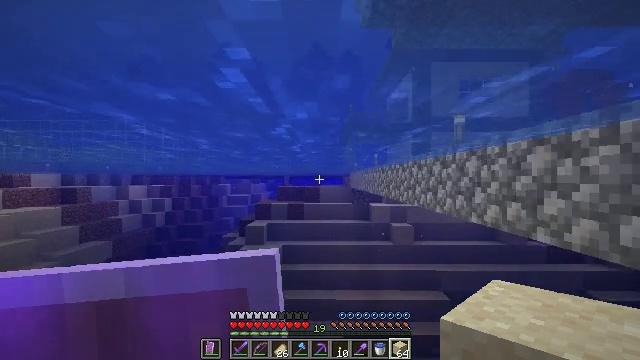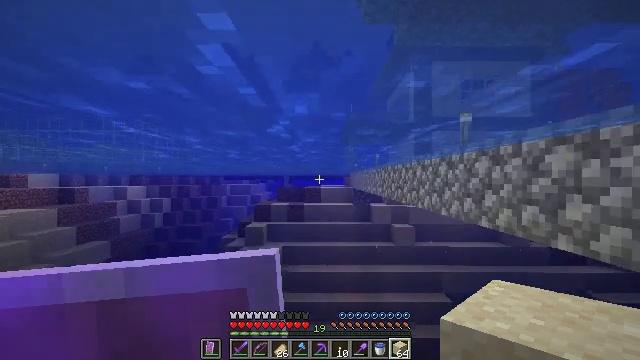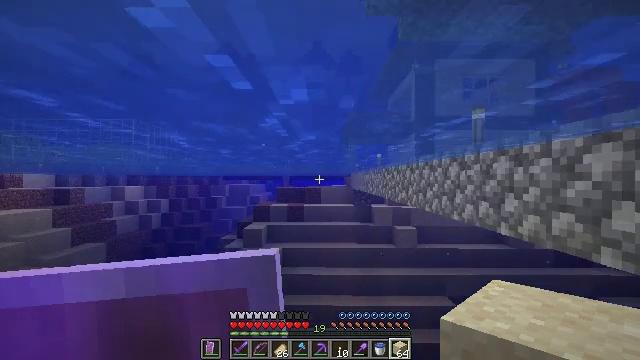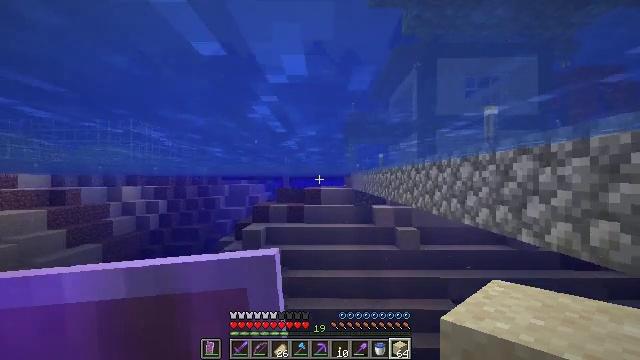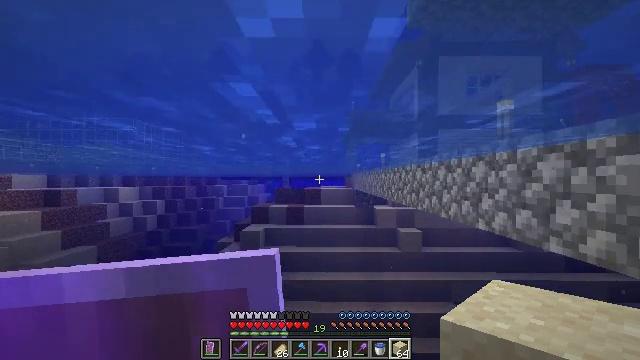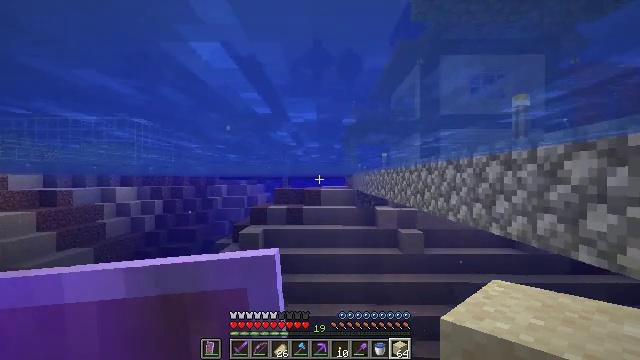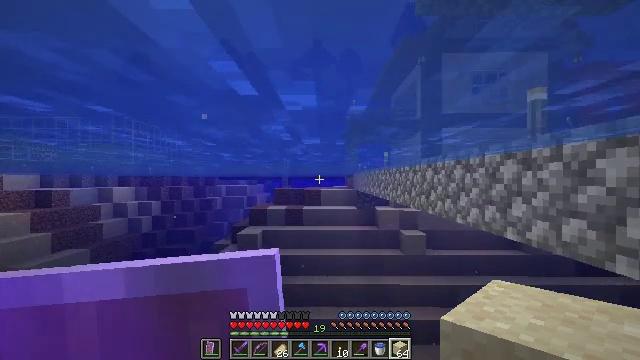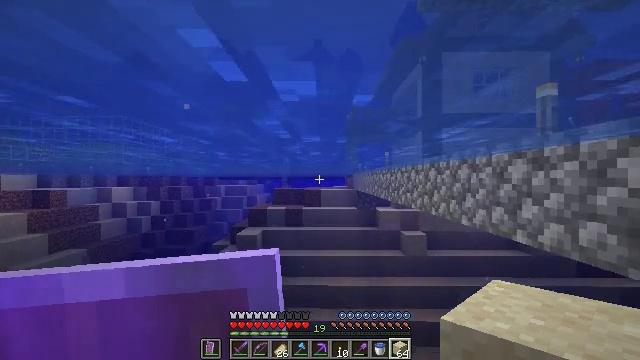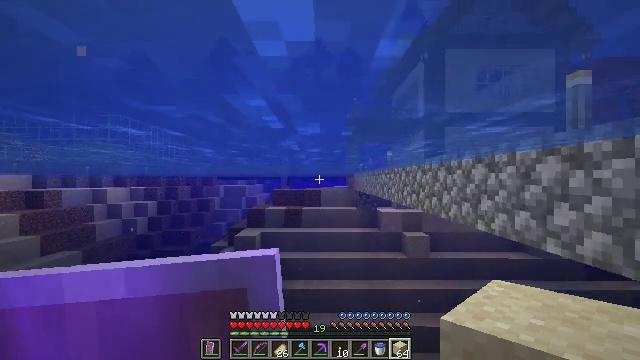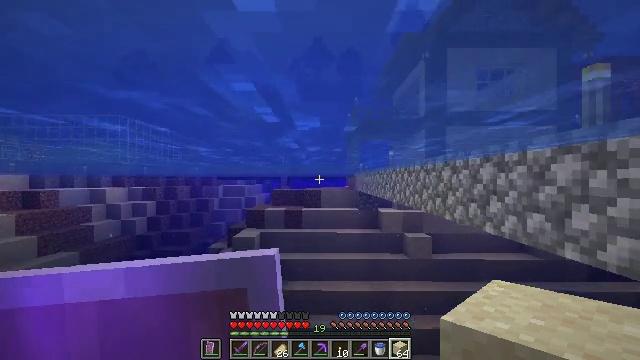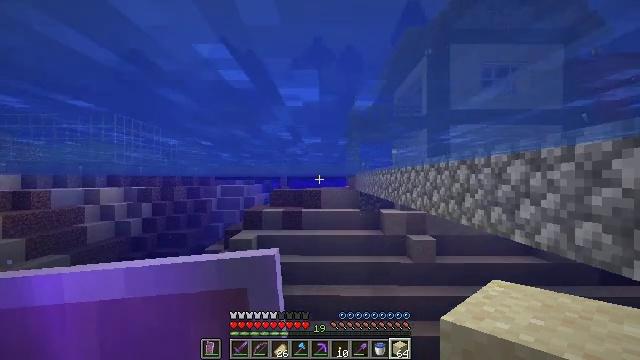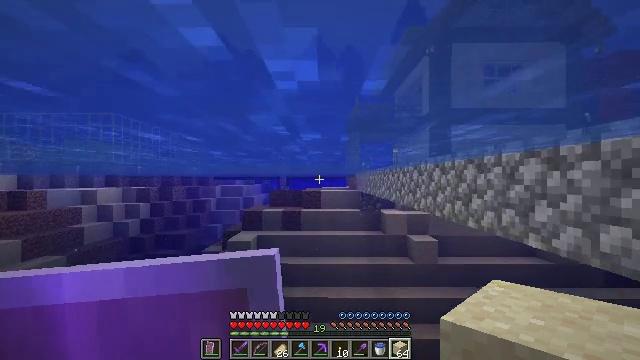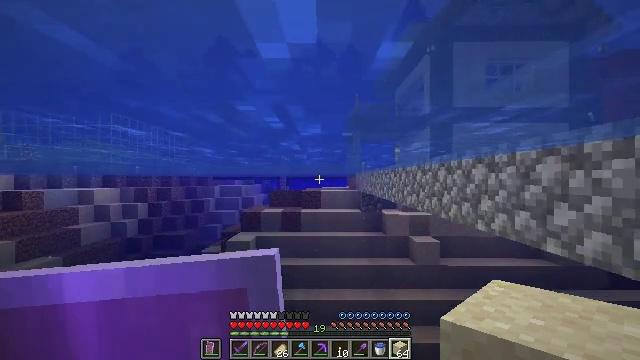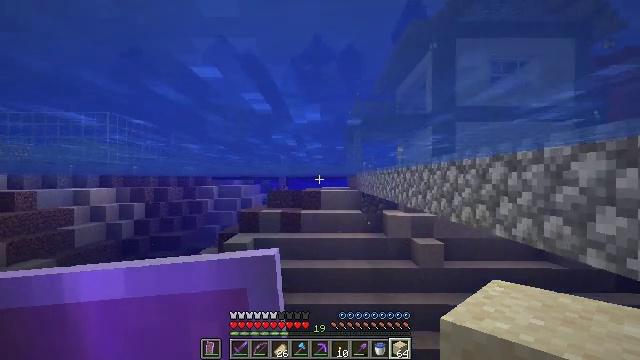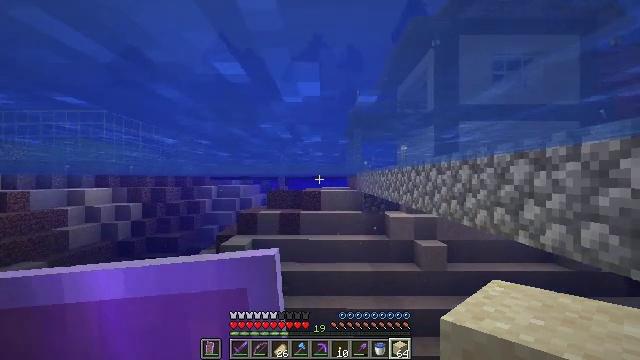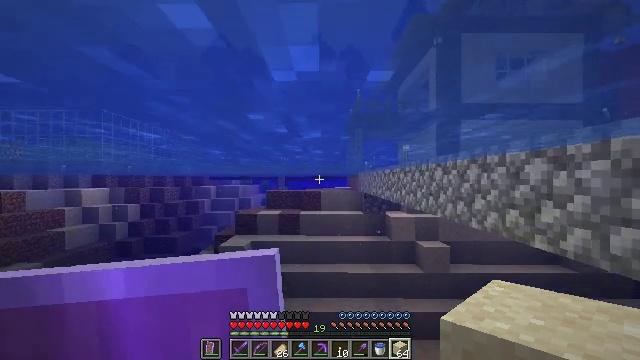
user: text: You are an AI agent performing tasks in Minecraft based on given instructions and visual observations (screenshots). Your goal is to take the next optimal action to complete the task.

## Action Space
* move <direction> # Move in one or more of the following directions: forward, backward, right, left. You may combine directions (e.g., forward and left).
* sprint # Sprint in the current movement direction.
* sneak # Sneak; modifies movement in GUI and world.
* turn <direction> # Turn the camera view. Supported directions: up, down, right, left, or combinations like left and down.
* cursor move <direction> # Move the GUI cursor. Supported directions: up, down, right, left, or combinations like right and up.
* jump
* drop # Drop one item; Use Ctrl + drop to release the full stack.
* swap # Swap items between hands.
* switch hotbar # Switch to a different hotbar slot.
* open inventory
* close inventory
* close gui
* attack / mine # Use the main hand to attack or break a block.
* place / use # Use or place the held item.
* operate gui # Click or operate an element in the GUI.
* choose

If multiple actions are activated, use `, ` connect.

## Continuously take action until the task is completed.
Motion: motion action
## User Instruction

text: Create TNT using the crafting table.
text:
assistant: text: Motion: move forward, sprint
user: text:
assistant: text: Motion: move forward, sprint
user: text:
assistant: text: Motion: move forward, sprint
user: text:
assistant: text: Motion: move forward, sprint
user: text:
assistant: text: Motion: move forward, sprint
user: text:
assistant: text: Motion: move forward, sprint
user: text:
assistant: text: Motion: move forward, sprint
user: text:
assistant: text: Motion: move forward, sprint
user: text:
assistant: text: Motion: move forward, sprint
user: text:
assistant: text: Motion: move forward, sprint
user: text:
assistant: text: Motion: move forward, sprint
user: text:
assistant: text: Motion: move forward, sprint
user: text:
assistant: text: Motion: move forward, sprint
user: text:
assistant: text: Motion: move forward, sprint
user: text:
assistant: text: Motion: move forward, sprint
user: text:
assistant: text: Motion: move forward, sprint
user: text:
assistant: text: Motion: move forward, sprint
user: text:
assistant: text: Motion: move forward, sprint
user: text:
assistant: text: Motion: move forward, sprint
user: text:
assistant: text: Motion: move forward, sprint
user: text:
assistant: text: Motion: move forward, sprint
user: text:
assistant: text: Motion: move forward, sprint
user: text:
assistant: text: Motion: move forward, sprint
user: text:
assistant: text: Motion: move forward, sprint
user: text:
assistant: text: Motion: move forward, sprint
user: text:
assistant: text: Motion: move forward, sprint
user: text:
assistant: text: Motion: move forward, sprint
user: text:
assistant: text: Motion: move forward, sprint
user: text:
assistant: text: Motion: move forward, sprint
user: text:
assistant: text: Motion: move forward, sprint